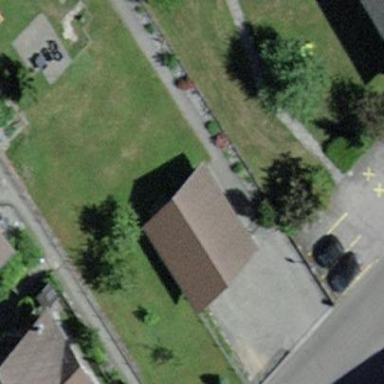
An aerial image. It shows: Garage.